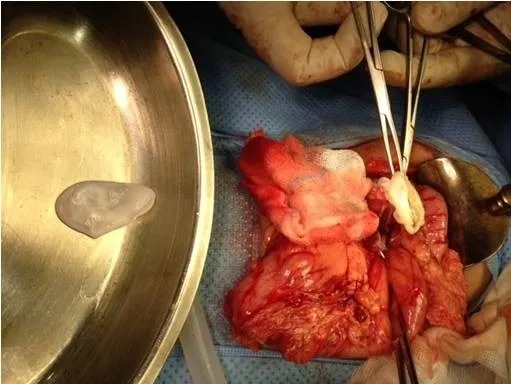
Extraction of three proliferating membranes.
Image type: medical_photograph (other_medical_photograph)